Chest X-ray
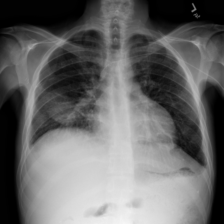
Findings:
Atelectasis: negative
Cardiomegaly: negative
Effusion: negative
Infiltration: negative
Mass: negative
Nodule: negative
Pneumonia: negative
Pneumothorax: negative
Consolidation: negative
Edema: negative
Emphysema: negative
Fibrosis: negative
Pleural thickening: negative
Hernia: negative